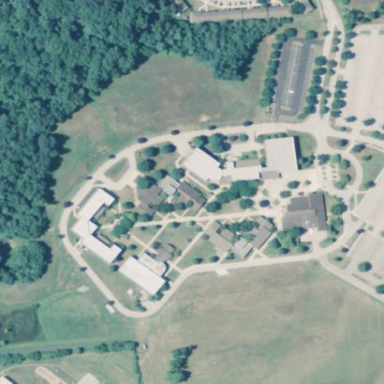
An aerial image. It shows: College.